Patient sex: M
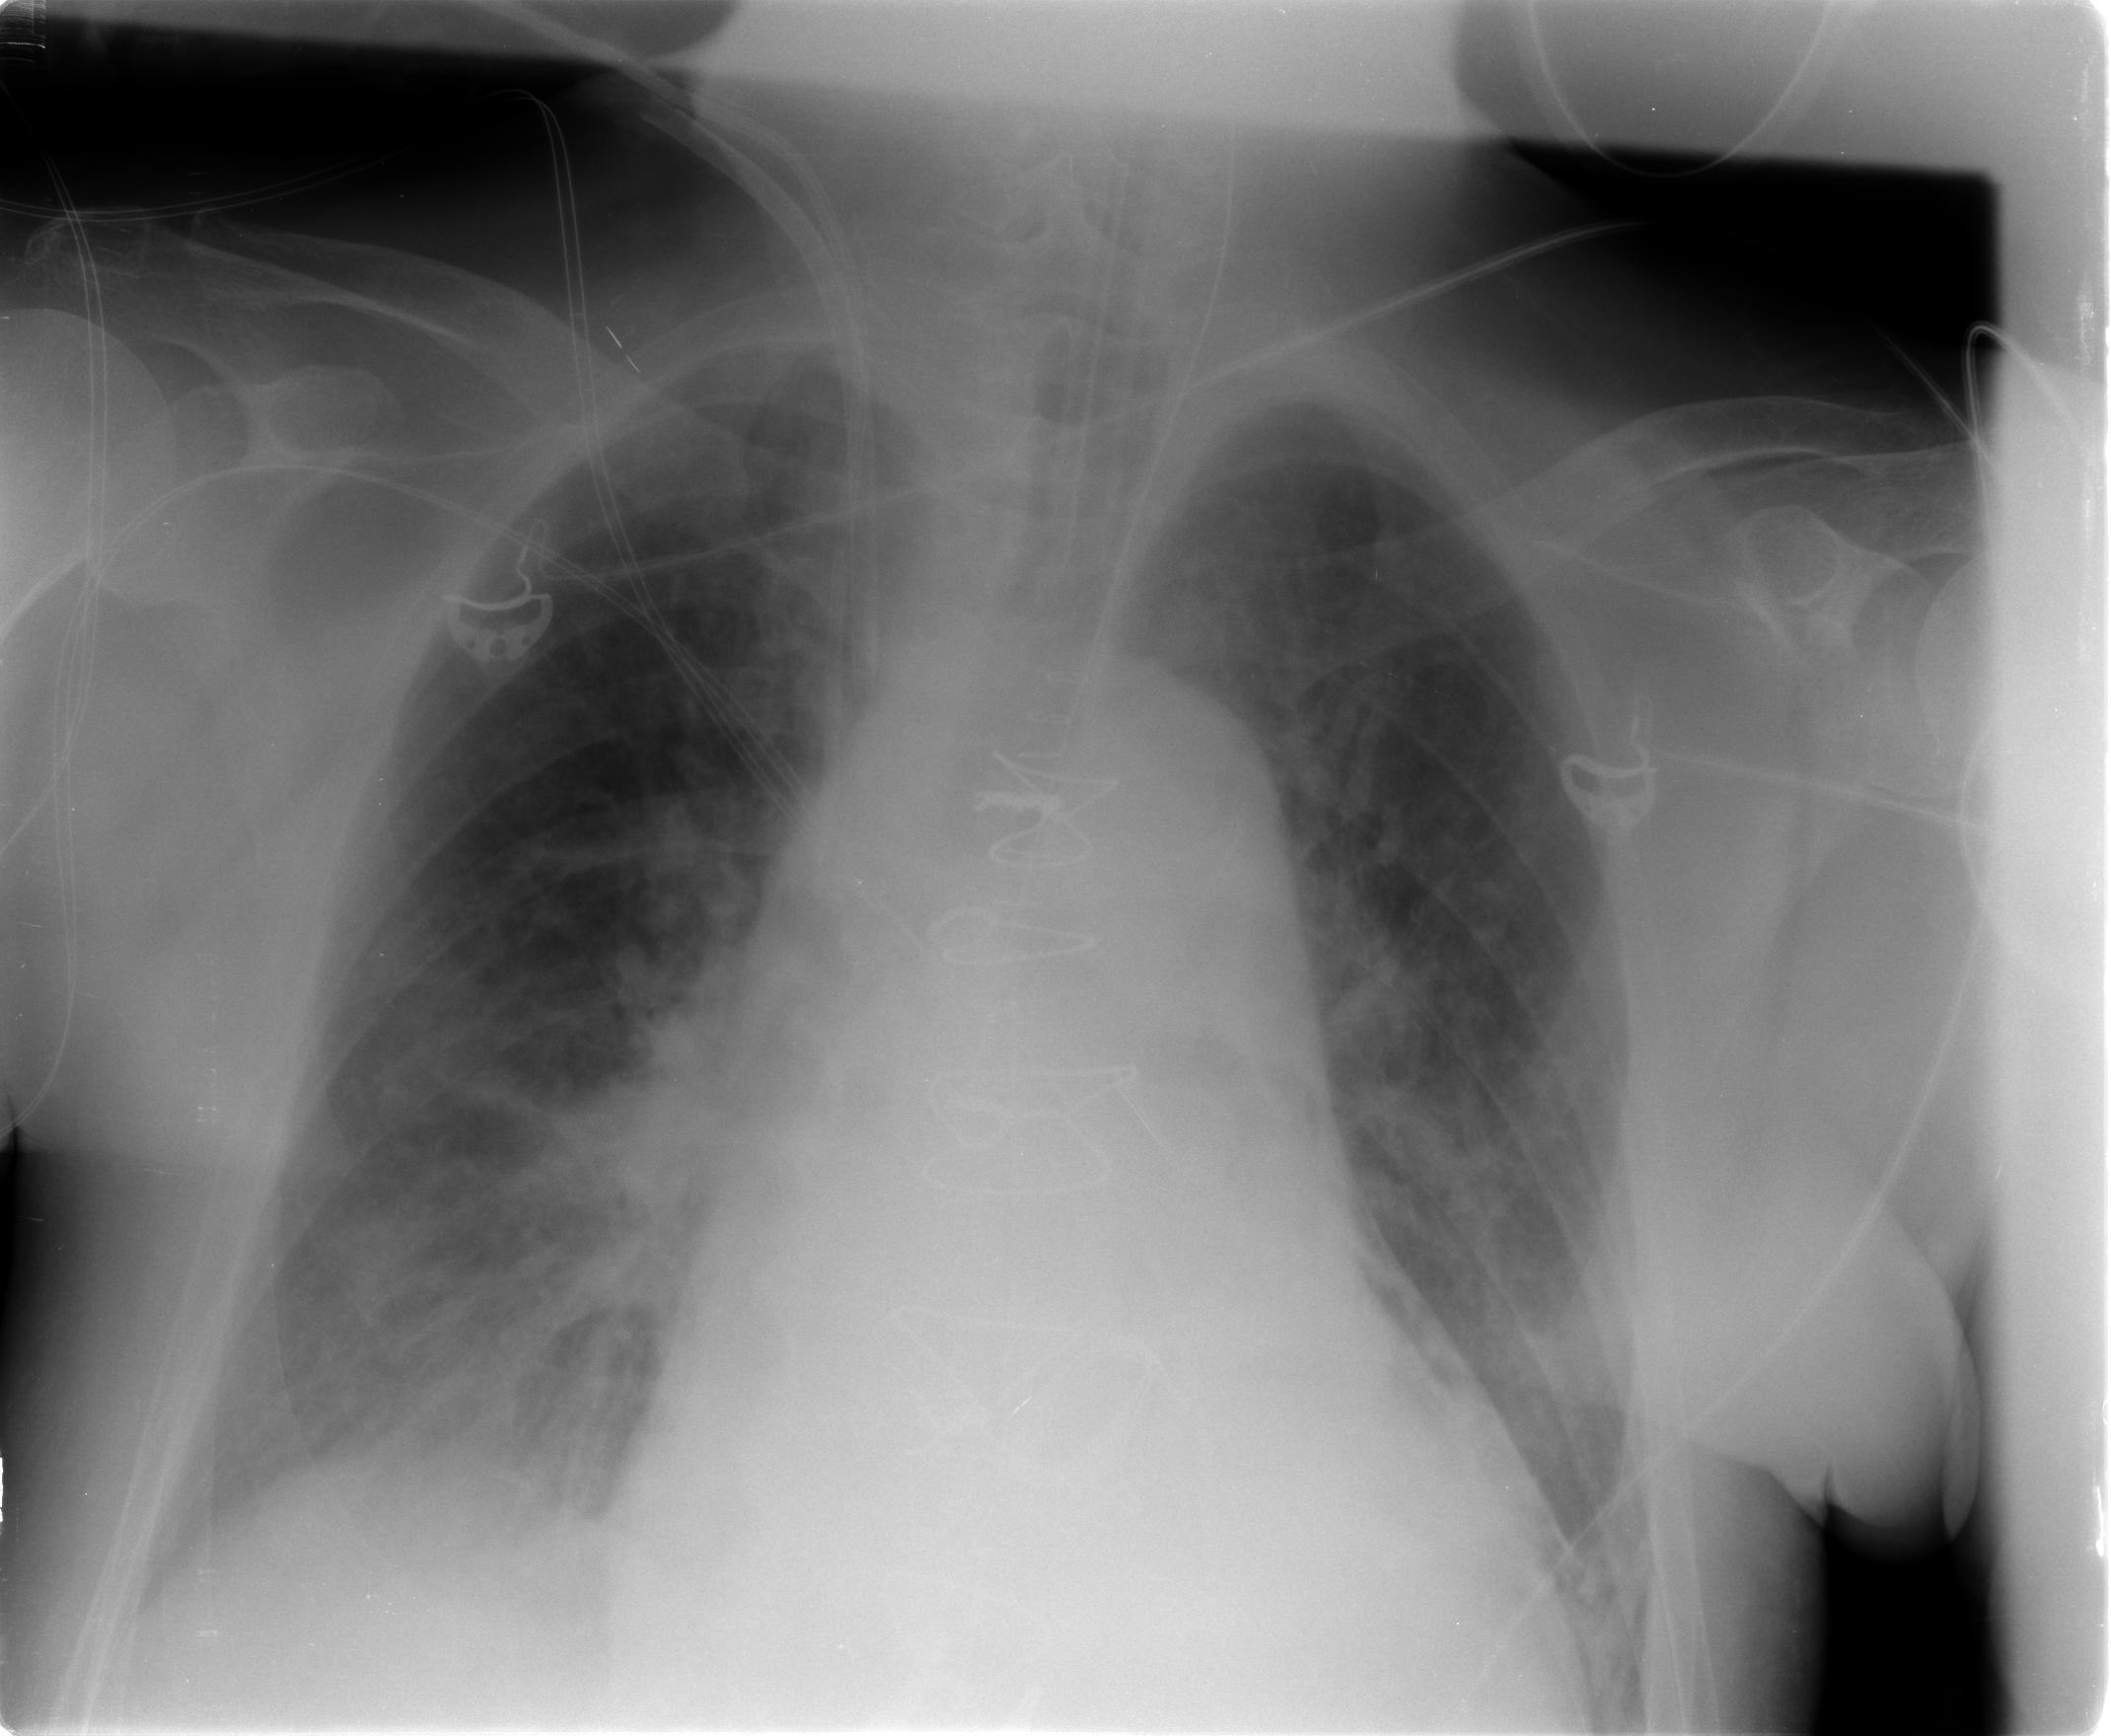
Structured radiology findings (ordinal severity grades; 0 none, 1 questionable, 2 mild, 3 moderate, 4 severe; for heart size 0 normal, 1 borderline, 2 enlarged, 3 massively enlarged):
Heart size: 2
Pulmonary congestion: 2
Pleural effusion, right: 1
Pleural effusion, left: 1
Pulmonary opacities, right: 0
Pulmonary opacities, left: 0
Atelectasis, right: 2
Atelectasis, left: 2